【题型】选择题　【知识点】平面几何　【难度】easy
如图，$BD$ 是菱形 $ABCD$ 的对角线，$AE \perp BC$ 于点 $E$，交 $BD$ 于点 $F$，且 $E$ 为 $BC$ 的中点，则 $\tan \angle AFD$ 的值是（ ）

\noindent A. $\frac{\sqrt{3}}{2}$ \quad B. $\frac{\sqrt{2}}{2}$ \quad C. $\frac{\sqrt{3}}{3}$ \quad D. $\sqrt{3}$
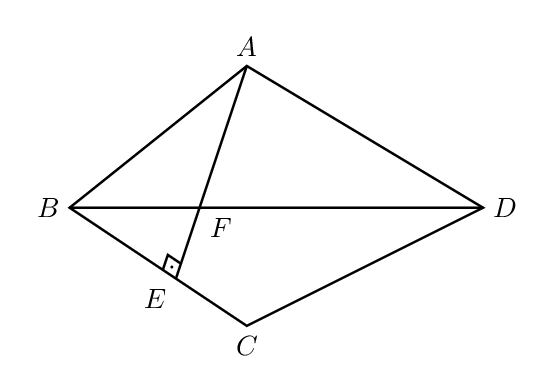
【解答】

\noindent \textbf{【答案】} D

\vspace{0.2cm}
\noindent \textbf{【分析】} 本题考查了菱形的性质，线段垂直平分线的性质，等边三角形的判定及性质，特殊角的三角函数等；连接AC，由线段垂直平分线的性质得$AC = AB$，结合菱形的性质及等边三角形的判定方法得$\triangle ABC$是等边三角形，由特殊角的三角形函数即可求解；掌握菱形的性质，线段垂直平分线的性质，等边三角形的判定及性质，特殊角的三角函数是解题的关键．

\vspace{0.2cm}
\noindent \textbf{【详解】} 解：连接AC，

$\because AE \perp BC$于点E，E为BC的中点，
$\therefore AC = AB$，
$\because$四边形ABCD是菱形，
$\therefore AB = BC$，

$\therefore AB = BC = AC$，
$\therefore \triangle ABC$是等边三角形，
$\therefore \angle ABE = 60^\circ$，
$\therefore \angle FBE = \dfrac{1}{2} \times 60^\circ = 30^\circ$，
$\therefore \angle BFE = 90^\circ - 30^\circ = 60^\circ$，
$\therefore \angle AFD = 60^\circ$，
$\therefore \tan\angle AFD = \tan60^\circ = \sqrt{3}$，

故选：D．

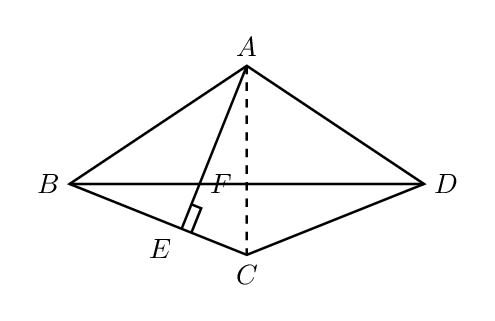